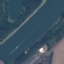
Land use / land cover class: River